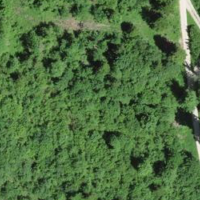
EUNIS habitat code: 25
Species observed at this site:
Salvia glutinosa